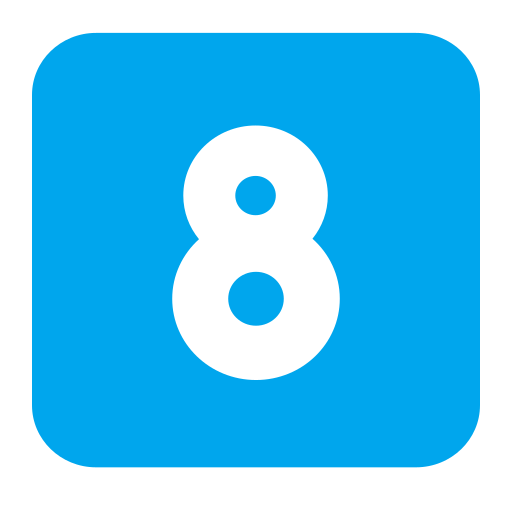
keycap 8 flat